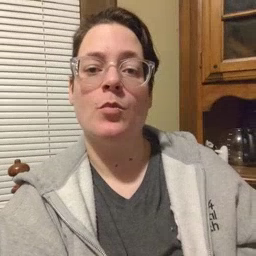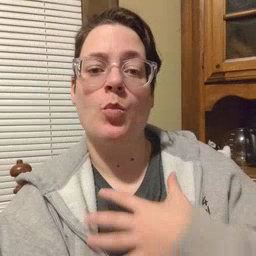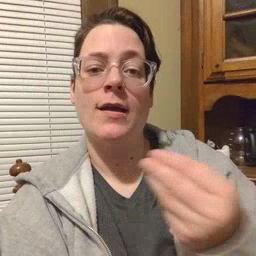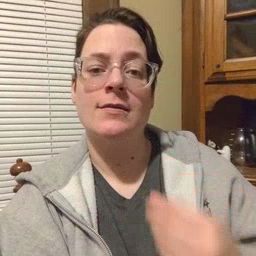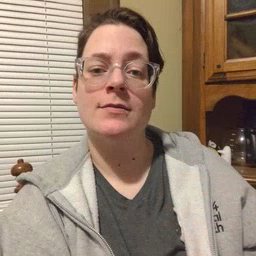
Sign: white